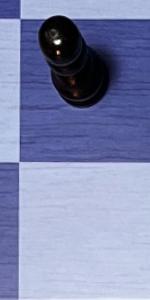
Label: Empty